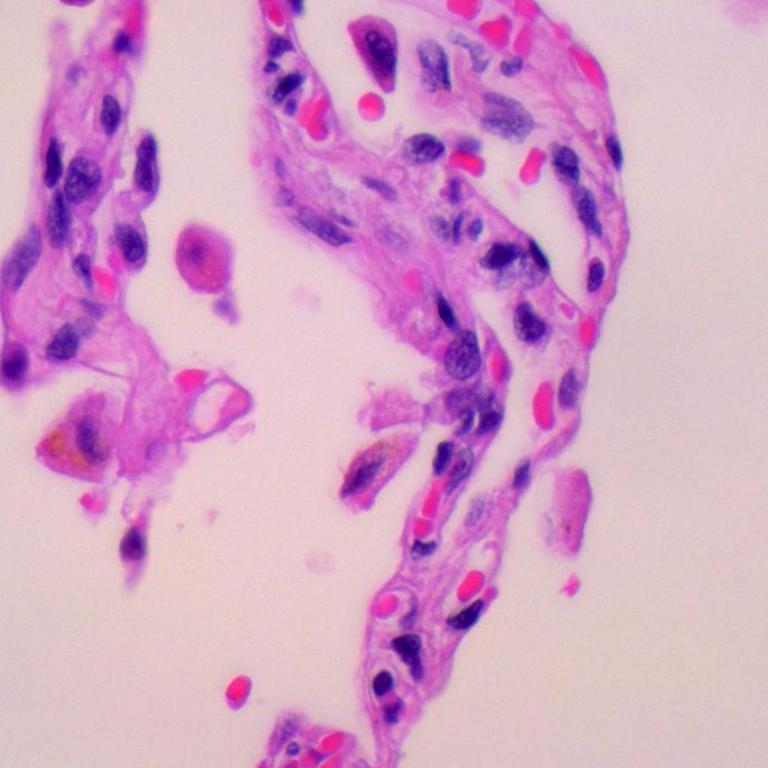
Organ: lung
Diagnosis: benign